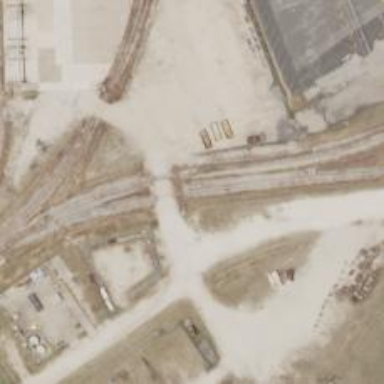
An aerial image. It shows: Rail spur service.